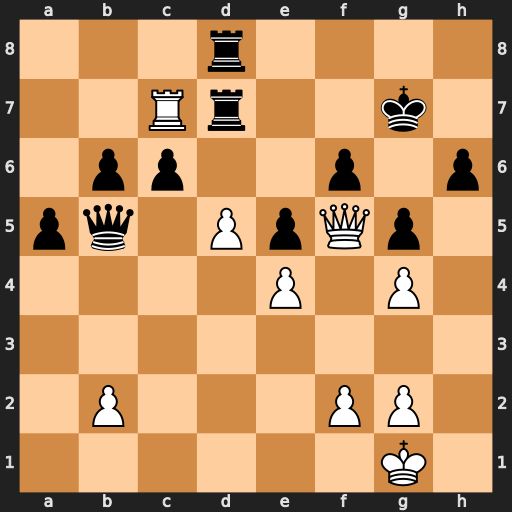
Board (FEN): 3r4/2Rr2k1/1pp2p1p/pq1PpQp1/4P1P1/8/1P3PP1/6K1
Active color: w
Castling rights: -
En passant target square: -
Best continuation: Rxd7+ Rxd7 Qxd7+